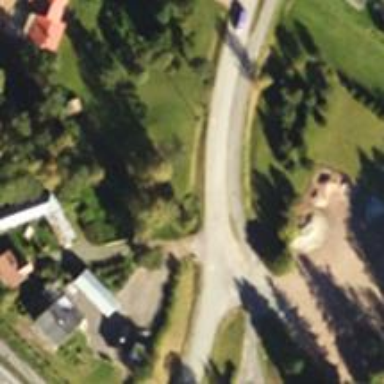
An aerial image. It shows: Asphalt cycleway.